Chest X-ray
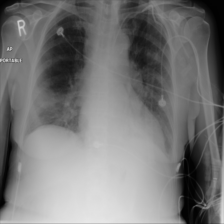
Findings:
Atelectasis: negative
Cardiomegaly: negative
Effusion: negative
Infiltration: positive
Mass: negative
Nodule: negative
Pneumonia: negative
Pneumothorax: negative
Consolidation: negative
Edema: negative
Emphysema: negative
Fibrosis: negative
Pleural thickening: negative
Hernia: negative